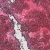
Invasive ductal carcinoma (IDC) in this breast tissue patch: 0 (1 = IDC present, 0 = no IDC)